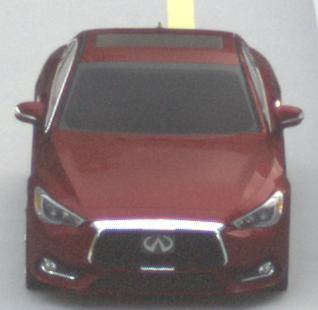
Make: Infiniti
Model: Q60 2.0t
Detailed model: Q60 (V37)
Model produced from: 2016/10
Model produced until: 2018/08
Doors: 2
Color: red
Road condition: dry road
Daytime: morning or afternoon
Contrast: low contrast